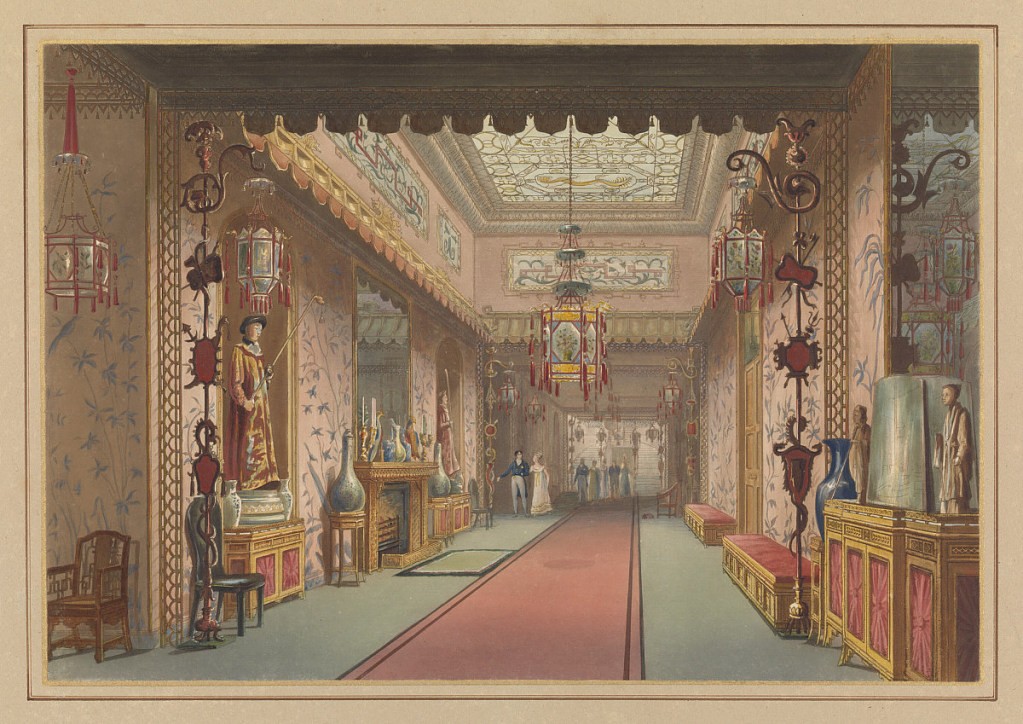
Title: Chinese Gallery As It Was, Plate XV in Illustrations of Her Majesty's Palace at Brighton...Printed by T. Sutherland, Frederic Lewis, Robert Havel Jr., and M. Dubourg. Published by J. B. Nichols and Son, London, England, 1838.
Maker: John Nash, 1752 – 1835
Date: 1820
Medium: Etching and aquatint, brush and watercolor, letterpress on white wove paper mounted on heavy tan board, ruled lines in color and gold paint
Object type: Bound print
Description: A corridor, one hundred and sixty-two feet long, comprises the central promenade of the Brighton Pavilion. It is lighted by a large painted glass skylight which personifies Lin-Shin, the god of thunder. Chinese lanterns are hung from standards along the sides of the room. The walls are covered in peach linen, painted with a bamboo and bird design in blue. The carpet repeats the blue and peach decorative scheme. Large Chinese figures in costume are placed in niches flanking the chimneypiece. Along the walls, bamboo cabinets hung with pink silk panels; fretwork trellises delineating sections of the corridor; and Chinese porcelains complete the chinoiserie interior. A double staircase is seen at the end of the gallery; an identical staircase (not seen) is at the other end.